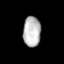
Tissue: prostate
Cell type: T cells
Senescence score: 0.3032
Nuclear area (px): 526
Mean DAPI intensity: 184.728